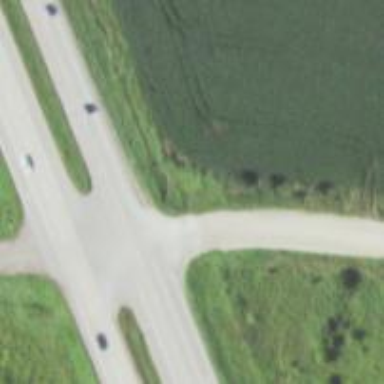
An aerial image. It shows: Primary highway.